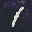
Label: 1